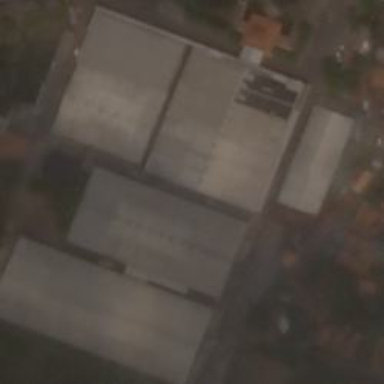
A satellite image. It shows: Industrial building.